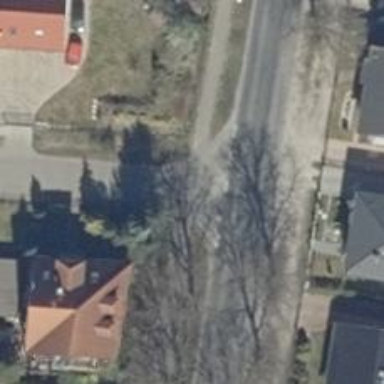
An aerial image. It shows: Unmarked road crossing.